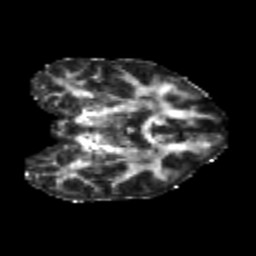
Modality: FA
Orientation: coronal
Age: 23
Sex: female
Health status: healthy
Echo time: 0.074 s